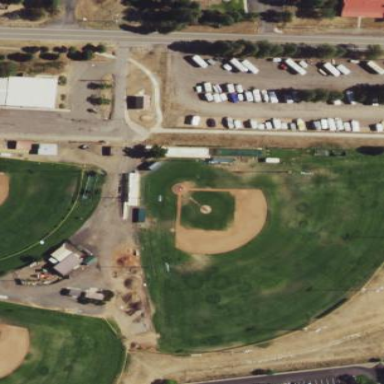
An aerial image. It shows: Baseball pitch for leisure land.